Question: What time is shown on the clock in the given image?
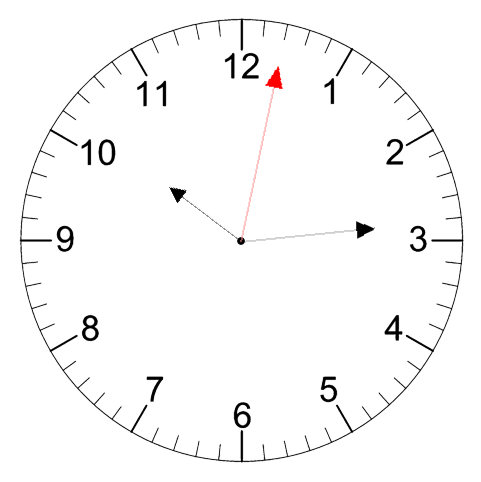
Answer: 10:14:02